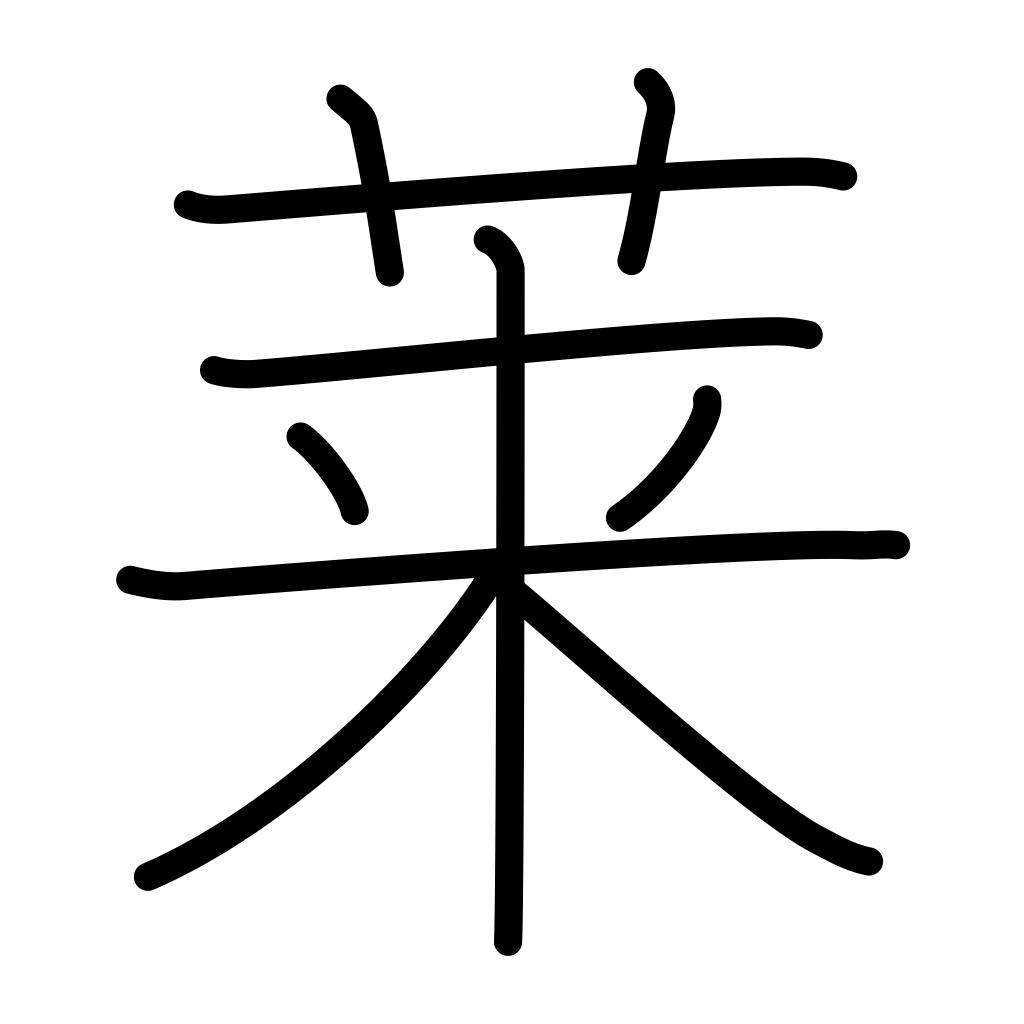
Meaning: goosefoot, pigweed